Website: bh-photo
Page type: payment
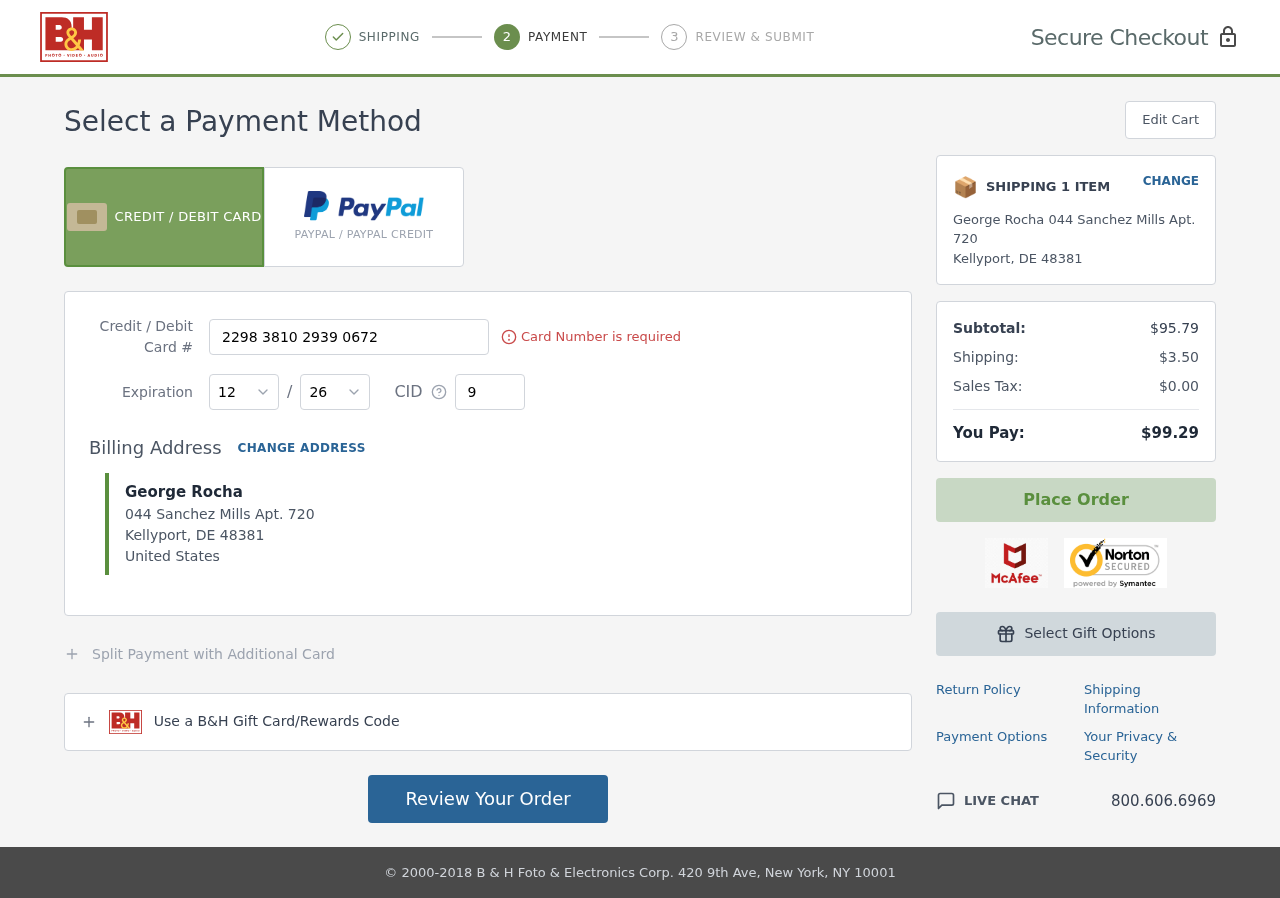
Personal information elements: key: PII_CARD_CVV
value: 943
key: PII_CARD_EXPIRY_MONTH
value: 12
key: PII_CARD_EXPIRY_YEAR
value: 26
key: PII_CARD_NUMBER
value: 2298 3810 2939 0672
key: PII_CITY
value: Kellyport
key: PII_COUNTRY
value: United States
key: PII_FULLNAME
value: George Rocha
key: PII_POSTCODE
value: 48381
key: PII_STATE_ABBR
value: DE
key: PII_STREET
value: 044 Sanchez Mills Apt. 720
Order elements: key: ORDER_NUM_ITEMS
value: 1
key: ORDER_SUBTOTAL
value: $95.79
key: ORDER_SHIPPING_COST
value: $3.50
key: ORDER_TAX
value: $0.00
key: ORDER_TOTAL
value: $99.29